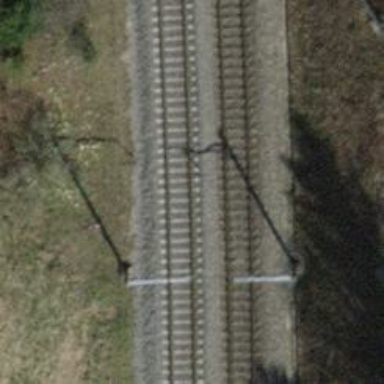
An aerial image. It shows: Single railway track with electrification through contact line.